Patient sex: M
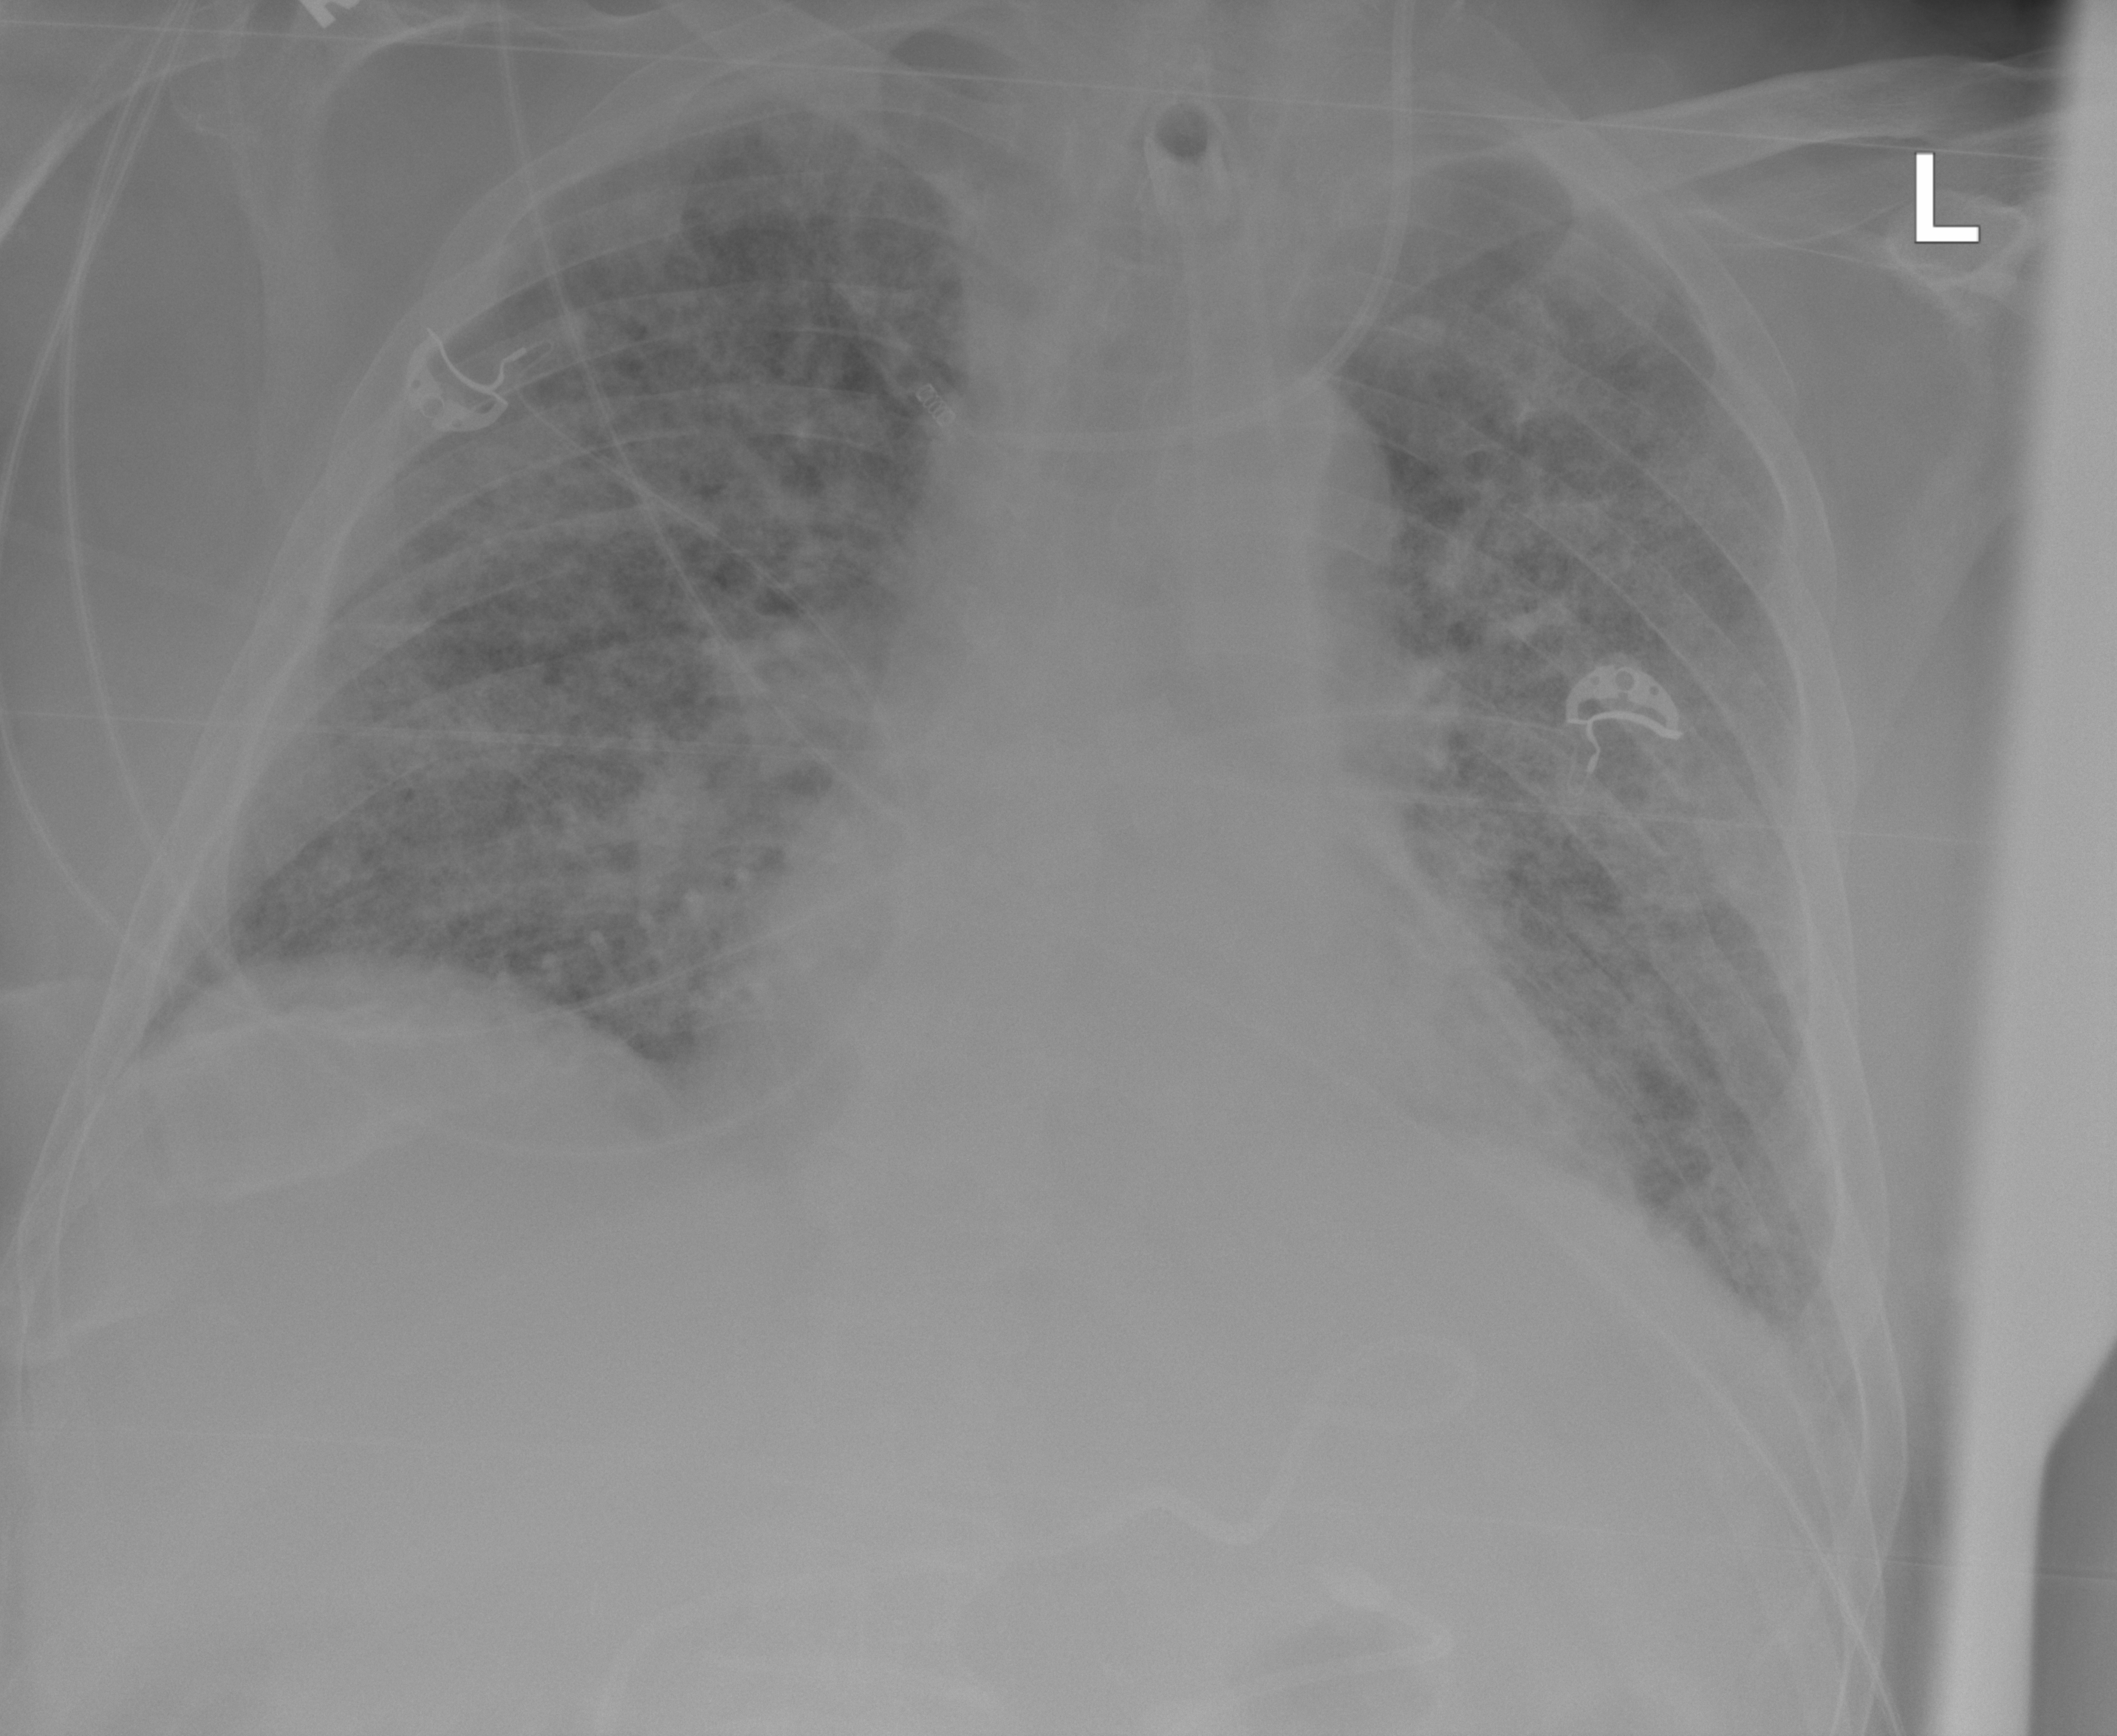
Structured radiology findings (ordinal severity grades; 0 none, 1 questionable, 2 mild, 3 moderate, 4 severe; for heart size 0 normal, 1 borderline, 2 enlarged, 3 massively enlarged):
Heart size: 2
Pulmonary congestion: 3
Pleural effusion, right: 0
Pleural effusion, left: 2
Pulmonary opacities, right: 2
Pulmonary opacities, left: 2
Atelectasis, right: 2
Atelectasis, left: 2